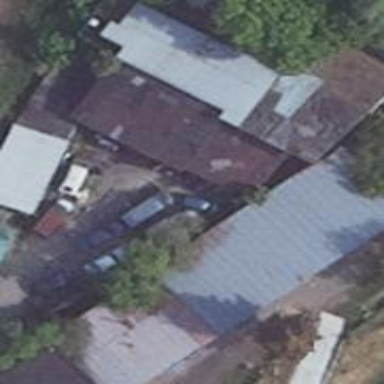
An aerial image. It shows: Service building.